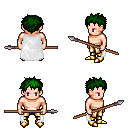
a pixel art fantasy rpg character, male body template, human, light skin, white cape, gold greaves, green bedhead hairstyle, gold boots, spear, four views (front, back, left, right), 2x2 character sprite sheet, small pixel art, hard edges, no anti-aliasing